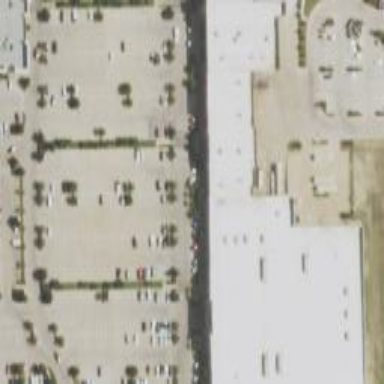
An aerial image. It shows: Department store building.